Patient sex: M
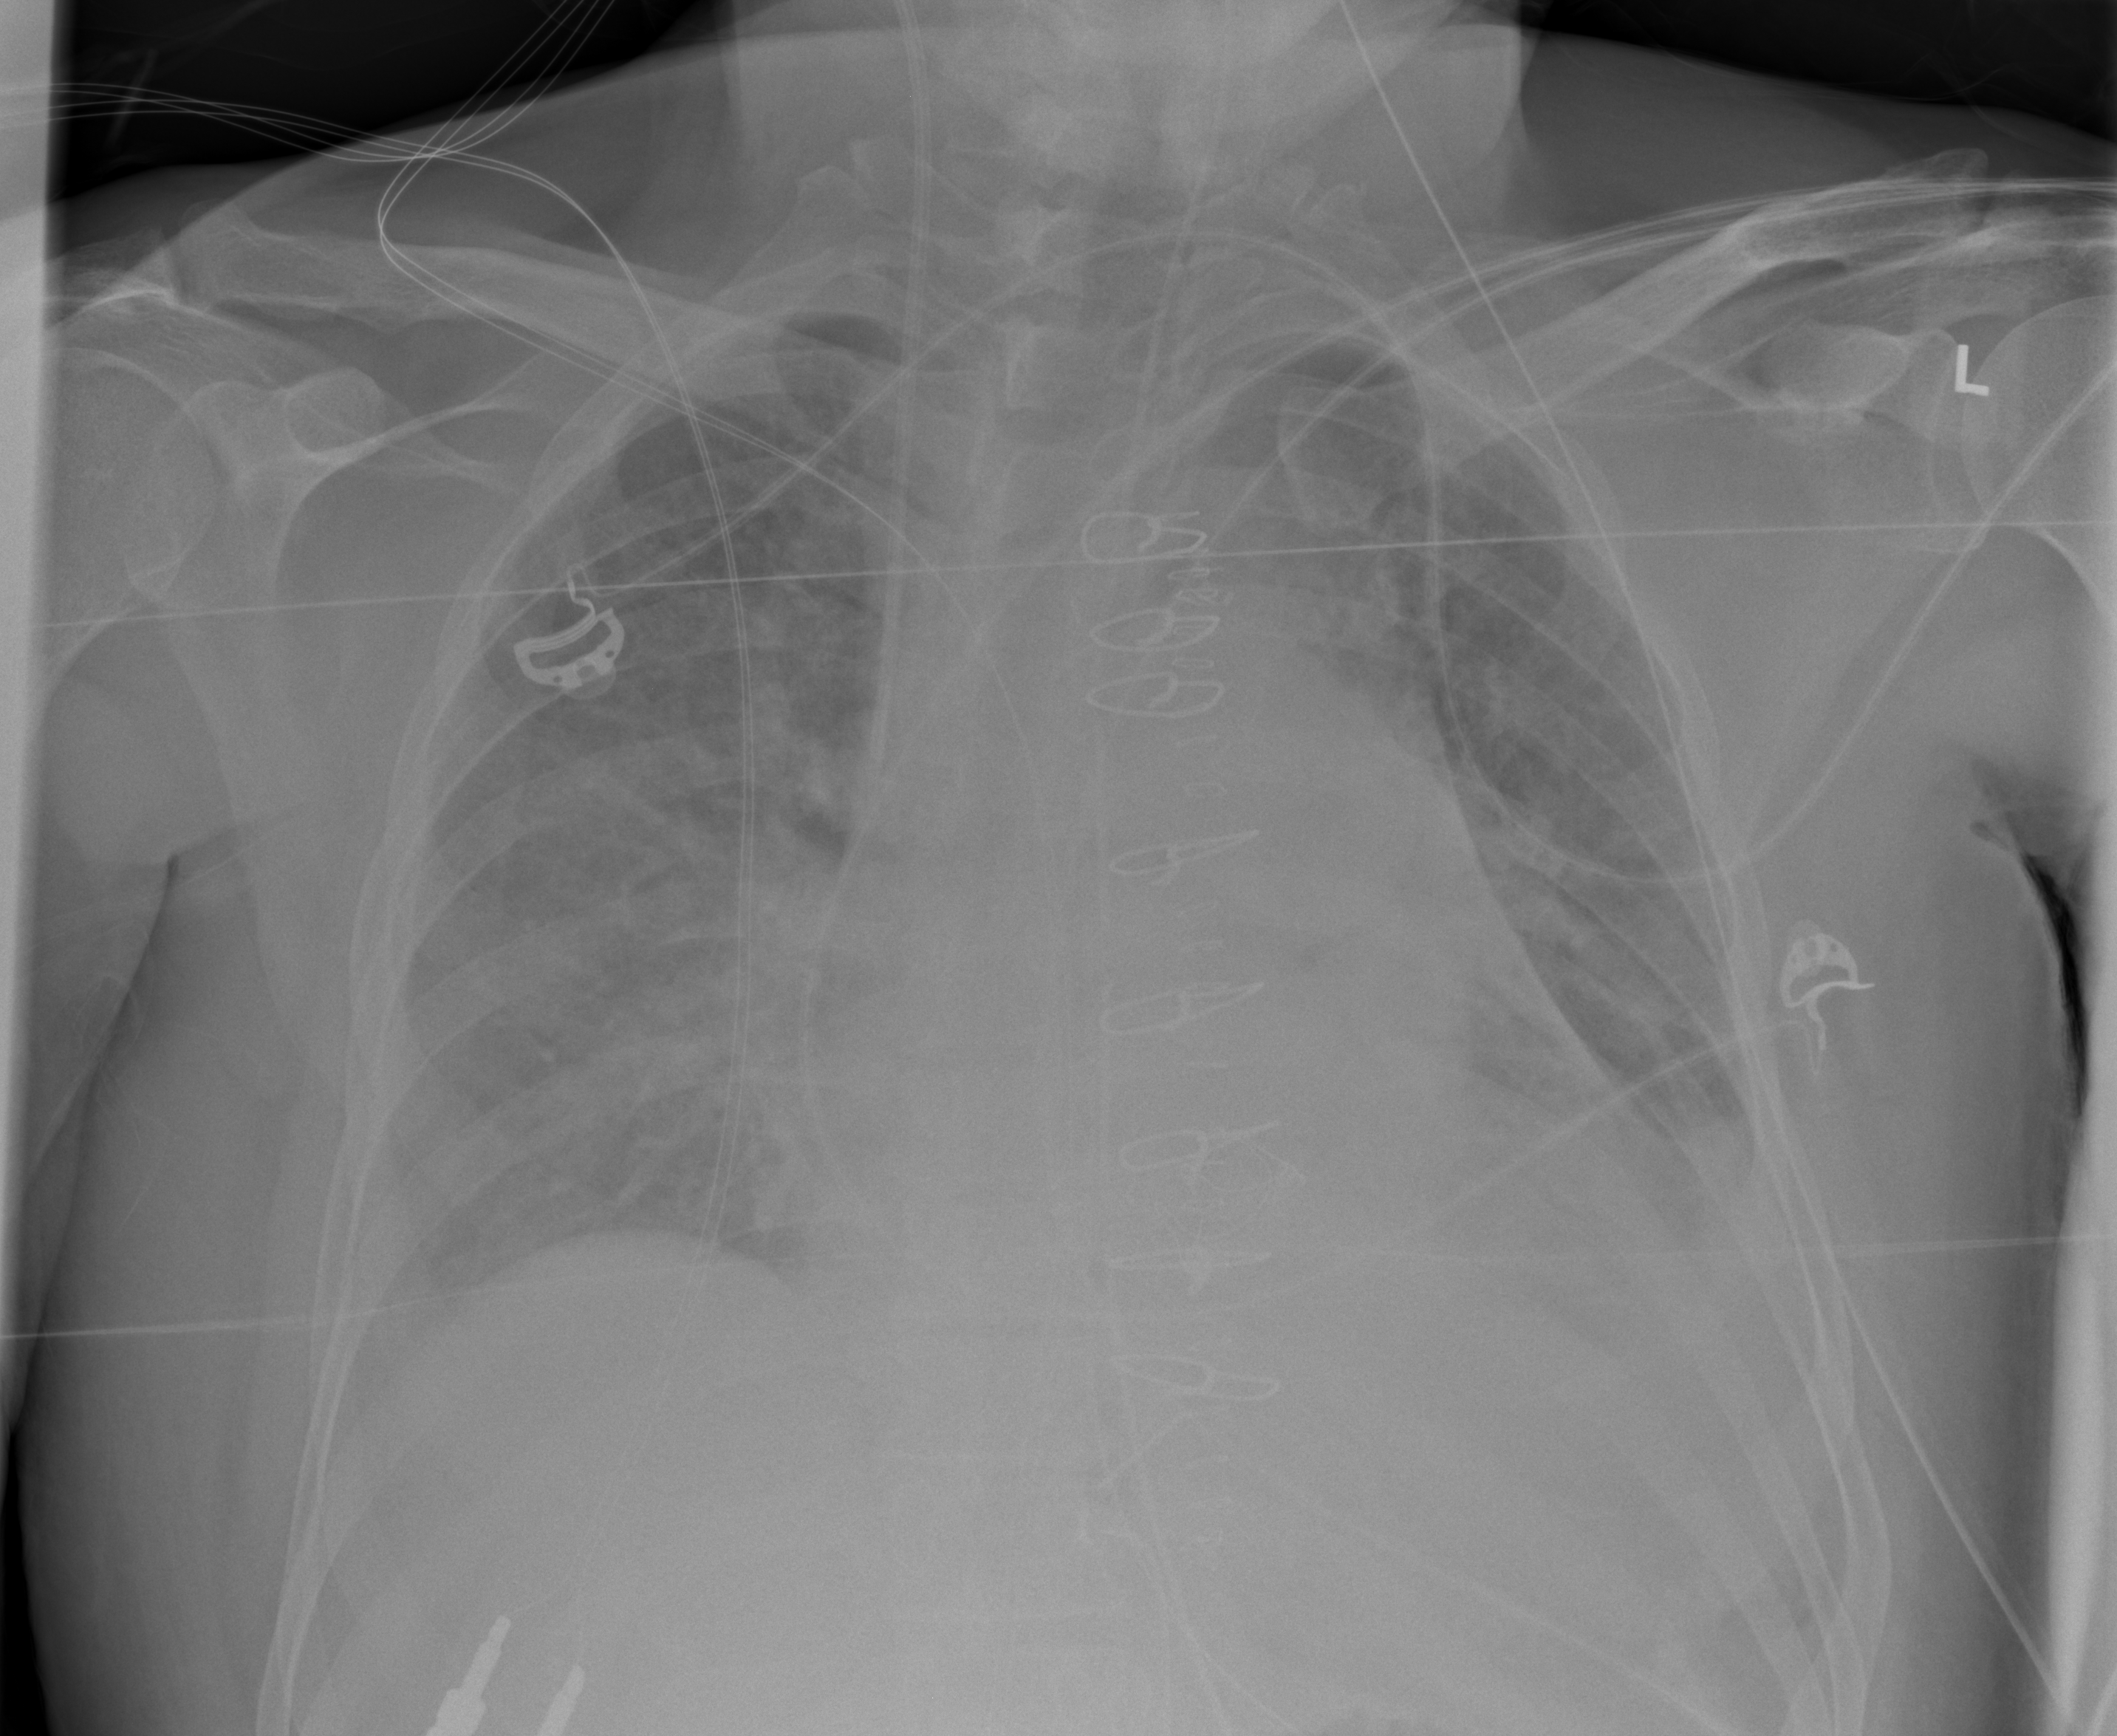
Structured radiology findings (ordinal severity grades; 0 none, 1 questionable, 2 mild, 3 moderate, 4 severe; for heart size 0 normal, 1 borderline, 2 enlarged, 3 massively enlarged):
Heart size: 2
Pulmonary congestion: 2
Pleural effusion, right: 2
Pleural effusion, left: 2
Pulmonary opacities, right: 2
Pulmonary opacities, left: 2
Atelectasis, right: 2
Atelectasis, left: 2